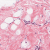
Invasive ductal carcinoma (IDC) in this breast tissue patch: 0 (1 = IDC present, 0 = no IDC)